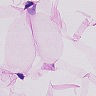
Metastatic tissue present: no